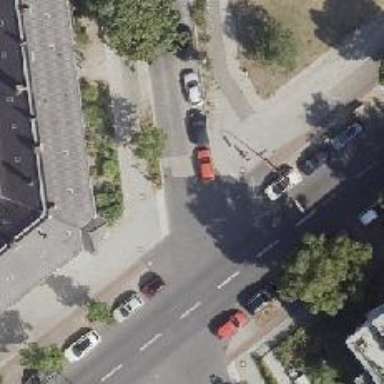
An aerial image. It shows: Residential road with concrete plates surface. There are sidewalks on both sides and parking lane on the right.